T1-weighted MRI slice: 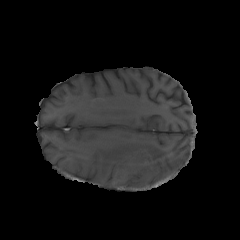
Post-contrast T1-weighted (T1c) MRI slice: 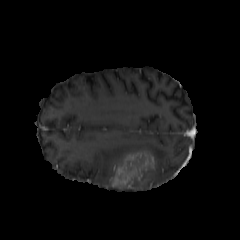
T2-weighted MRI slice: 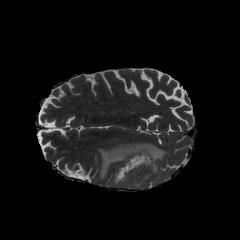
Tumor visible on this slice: yes